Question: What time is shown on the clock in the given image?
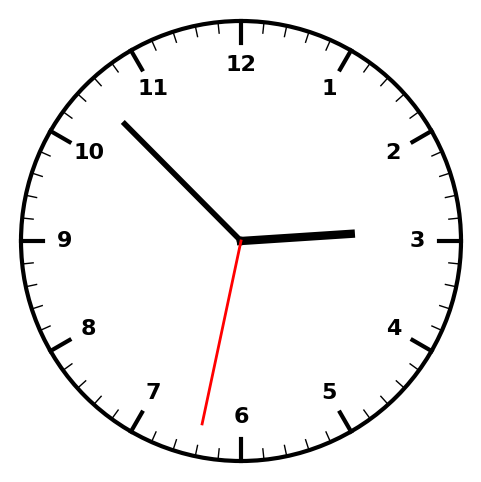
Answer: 02:52:32